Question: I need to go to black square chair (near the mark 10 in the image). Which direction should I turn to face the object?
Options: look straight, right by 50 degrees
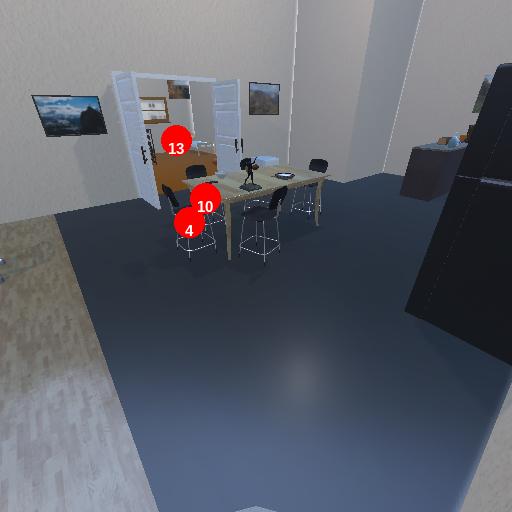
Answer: look straight